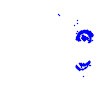
Particle: electron